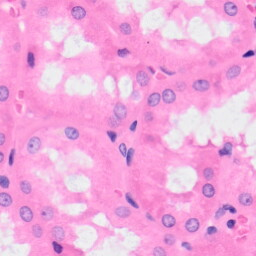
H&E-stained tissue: Kidney